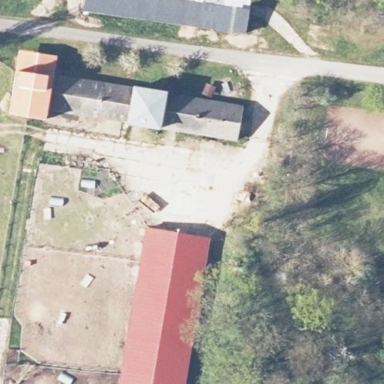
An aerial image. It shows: Farmyard area.